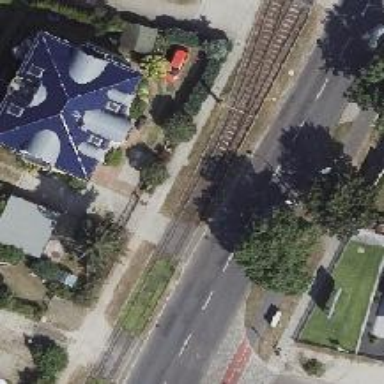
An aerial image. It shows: Tram level crossing on the railway.